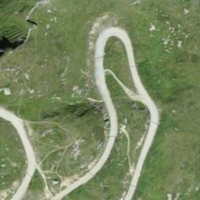
EUNIS habitat code: 26
Species observed at this site:
Chamaenerion angustifolium
Campanula barbata
Petasites albus
Leontopodium nivale
Sempervivum montanum
Salticus scenicus
Viola calcarata